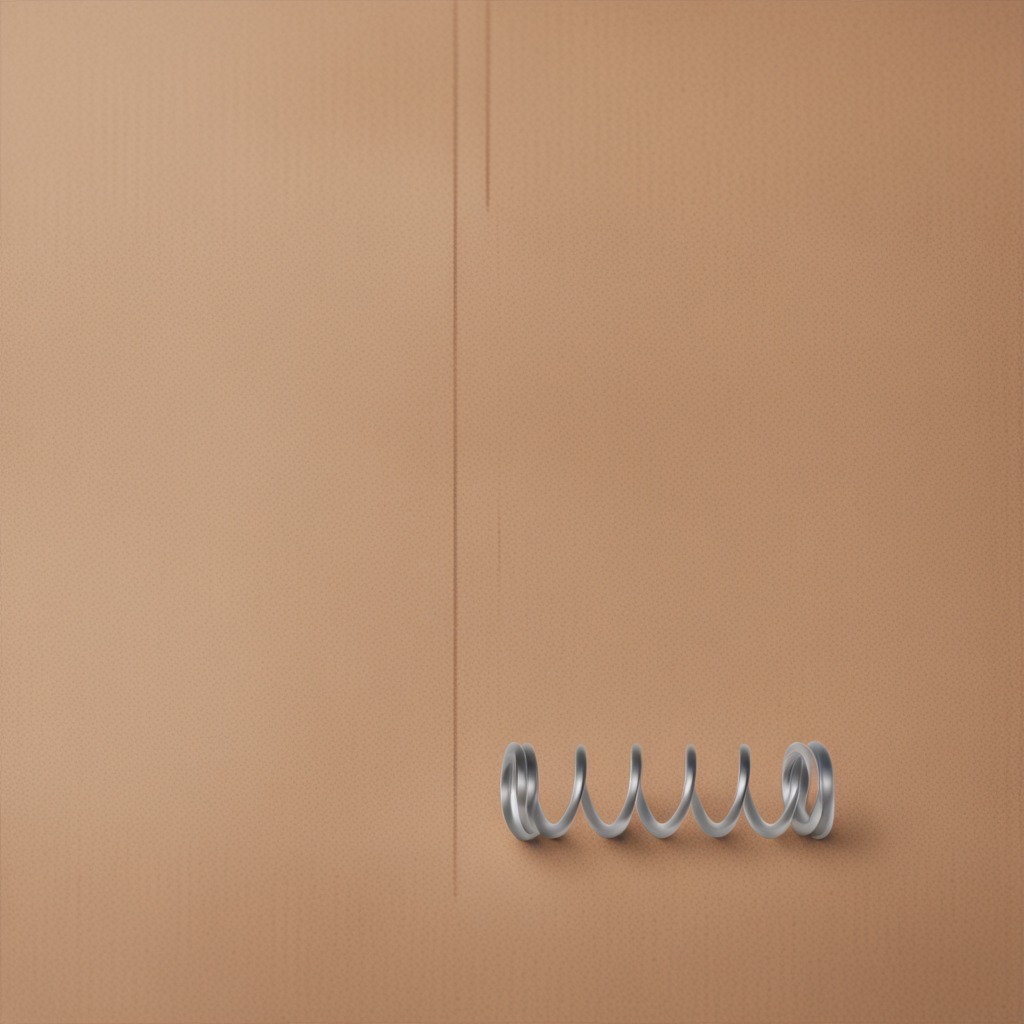
A coiled metal spring is lying on a clean dry cardboard box surface in an outdoor workshop during daytime bright natural light soft shadows slightly creased but